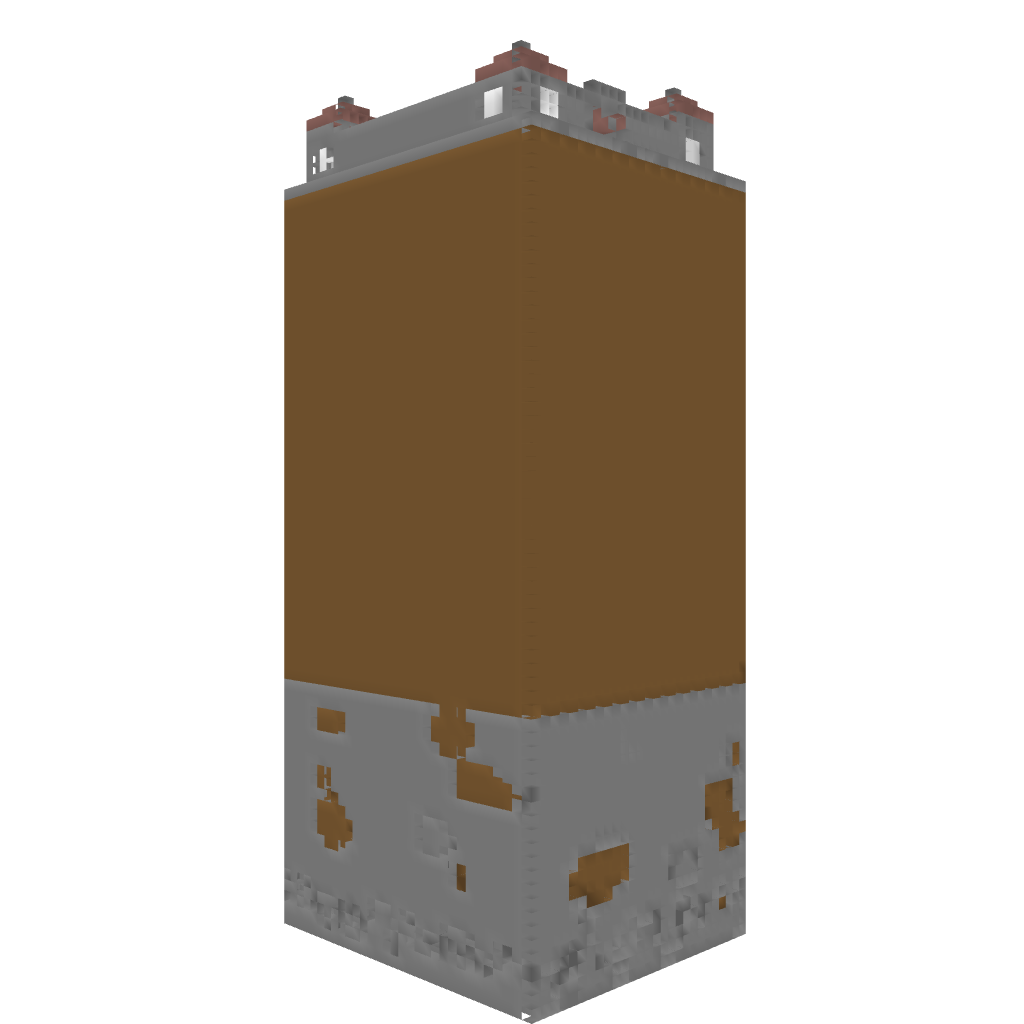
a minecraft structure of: Lesepark bad low quality